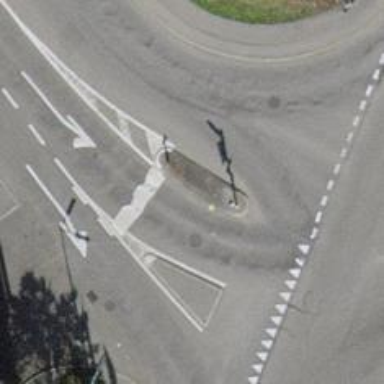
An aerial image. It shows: Road with traffic signals.